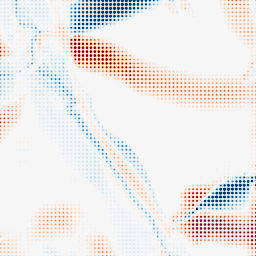
Category: morphological
Decomposition family: morphological_square
Decomposition parameters: operation: average
size: 50
Upsampling method: sinc_hamming
Upsampling parameters: scale: 8
kernel_size: 4
Upsampling scale: 8